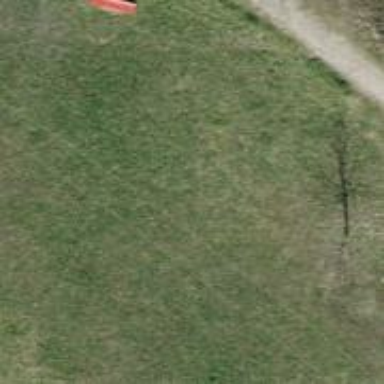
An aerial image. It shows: Picnic table located in leisure land area.